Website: lowes
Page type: account-selection
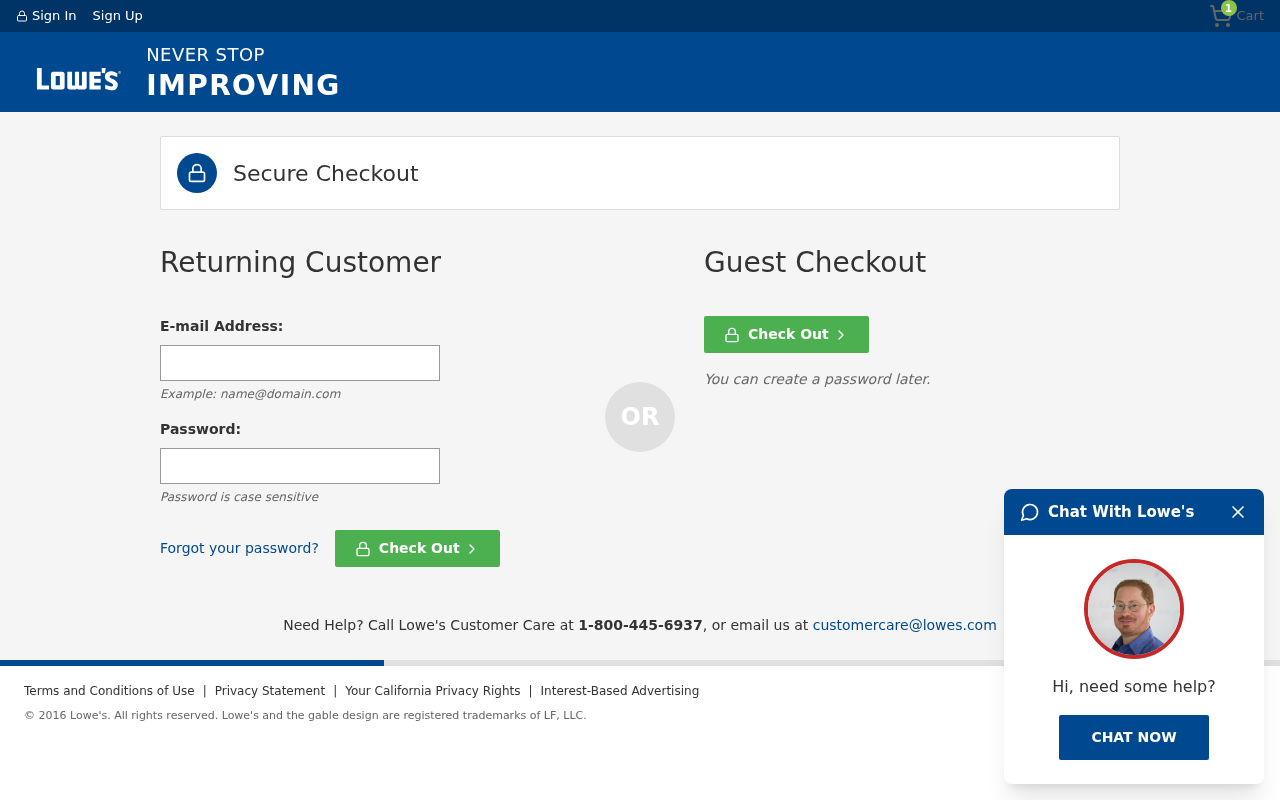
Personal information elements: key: PII_LOGIN_USERNAME
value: christopher_mack
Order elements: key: ORDER_NUM_ITEMS
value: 1